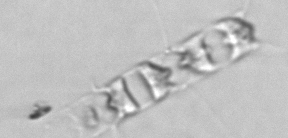
Label: Chaetoceros_didymus